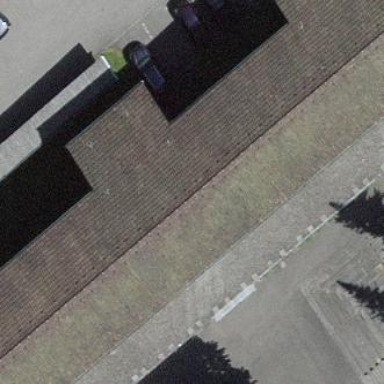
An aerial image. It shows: School building.